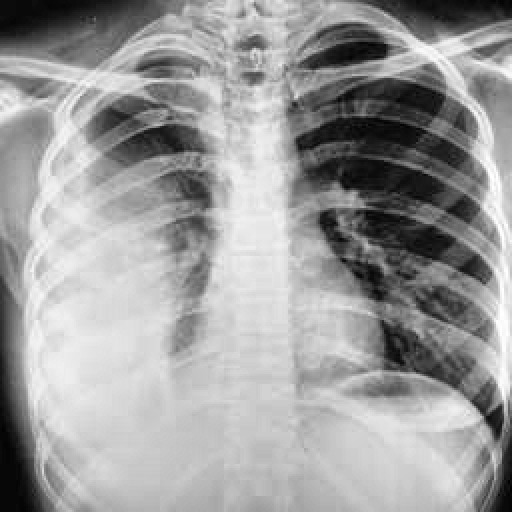
Finding: TUBERCULOSIS